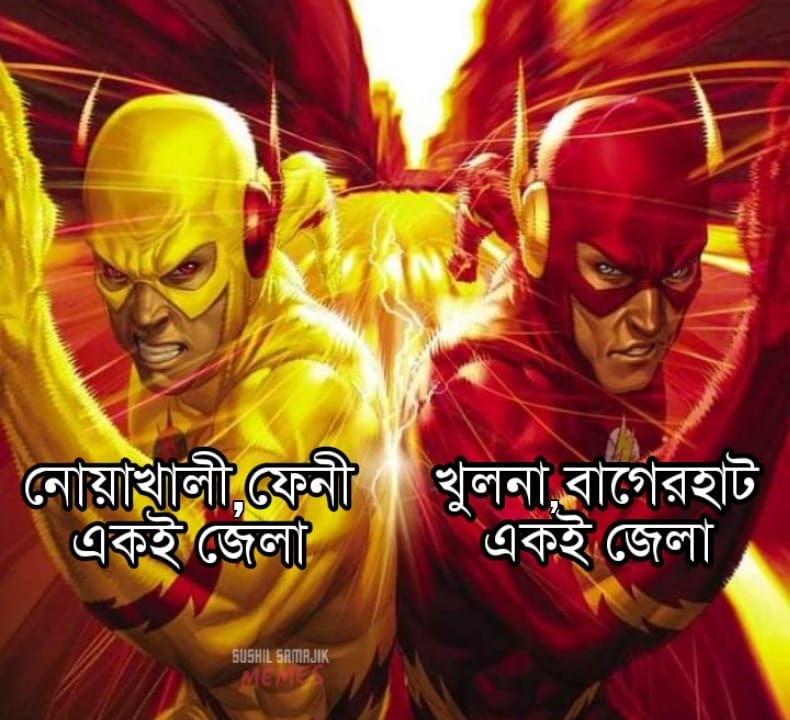
Caption: নোয়াখালী , ফেনী  একই জেলা     খুলনা , বাগেরহাটা একই জেলা
Label: non-hate